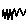
Label: zigzag